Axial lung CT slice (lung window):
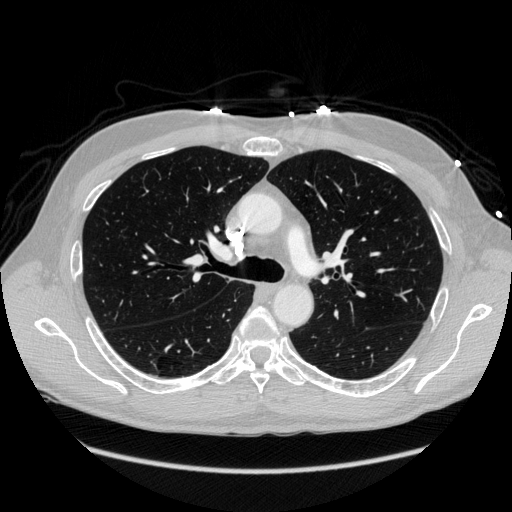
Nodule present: no